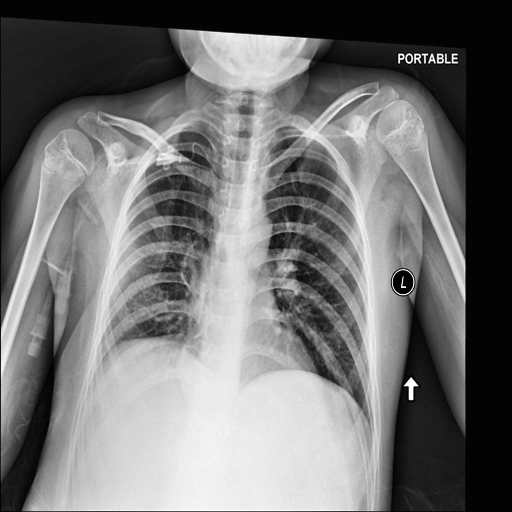
Finding: NORMAL